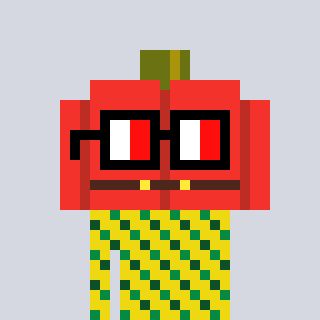
a pixel art character with square glasses with black frames and red eyes, a pumpkin-shaped head and a yellow-colored body on a cool background